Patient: sex M, age 52
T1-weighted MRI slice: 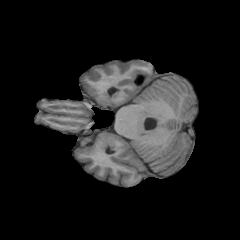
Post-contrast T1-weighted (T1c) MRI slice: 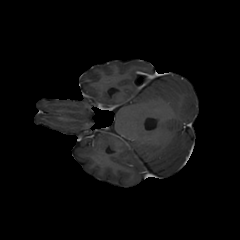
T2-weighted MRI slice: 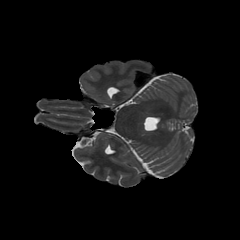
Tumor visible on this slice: no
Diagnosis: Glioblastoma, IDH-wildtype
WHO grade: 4